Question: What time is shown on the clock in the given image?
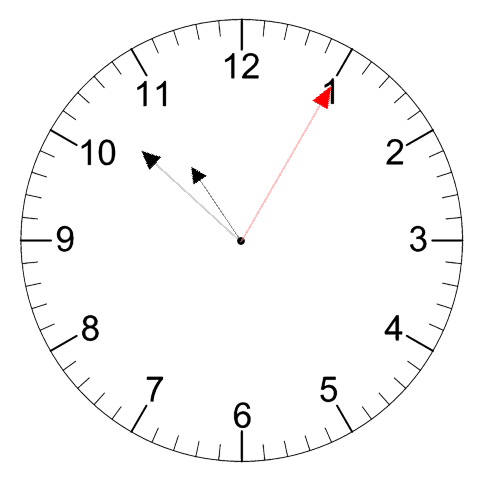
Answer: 10:52:05